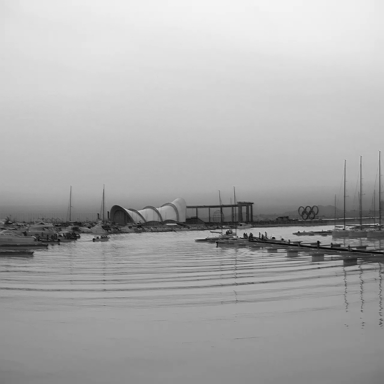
There are eight objects shown in the infrared image, including seven sailboats, and a canoe.